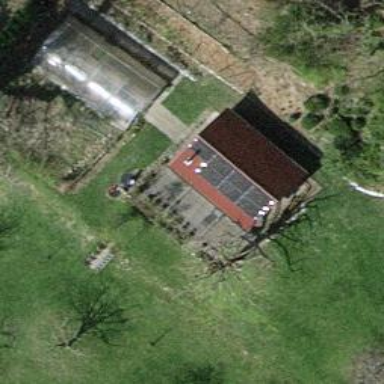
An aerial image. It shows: Shed.